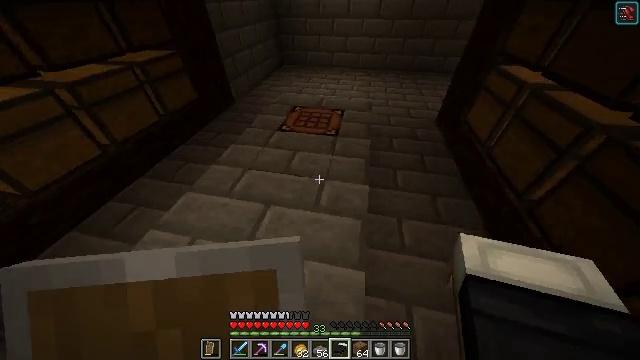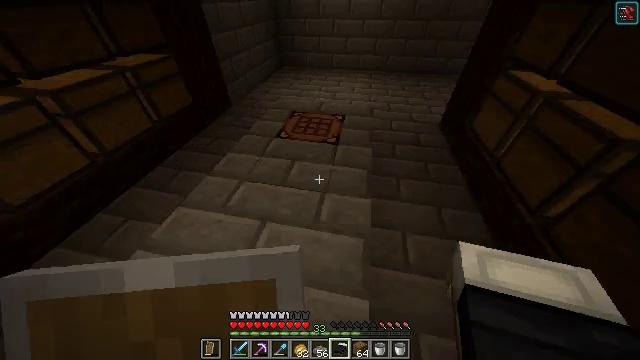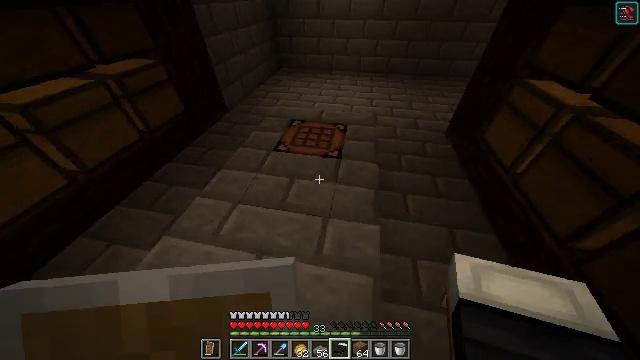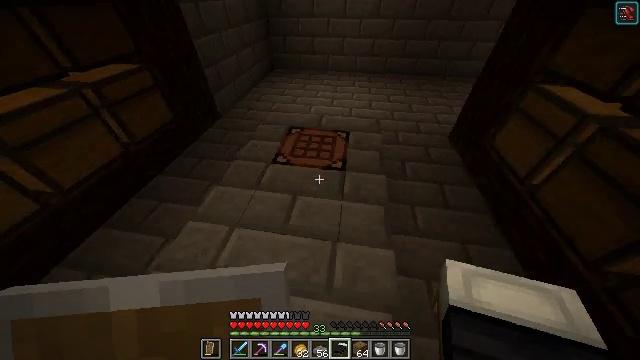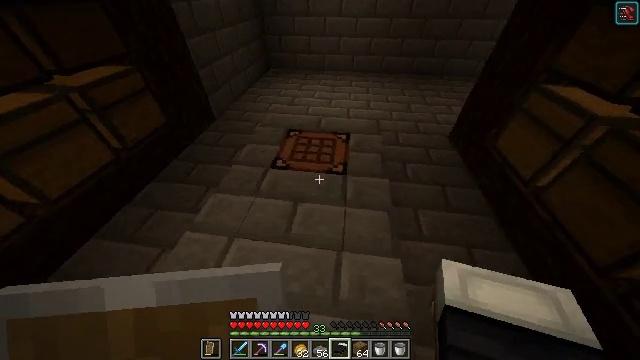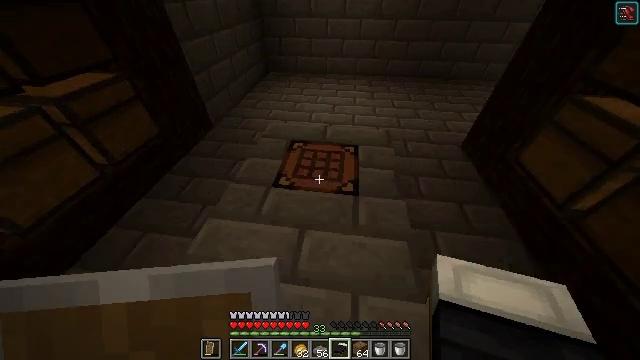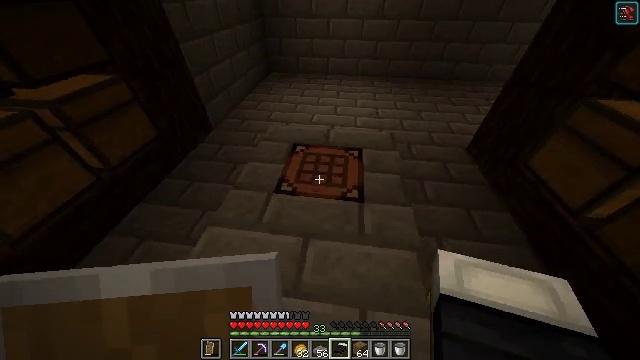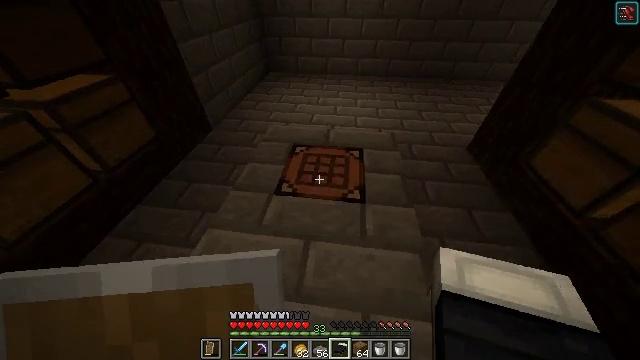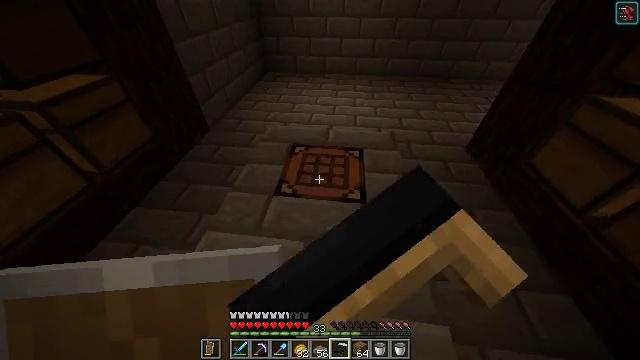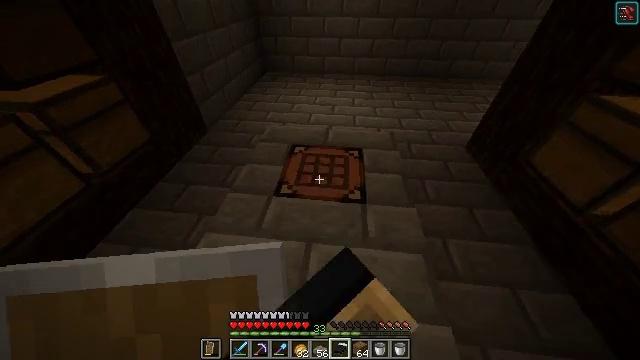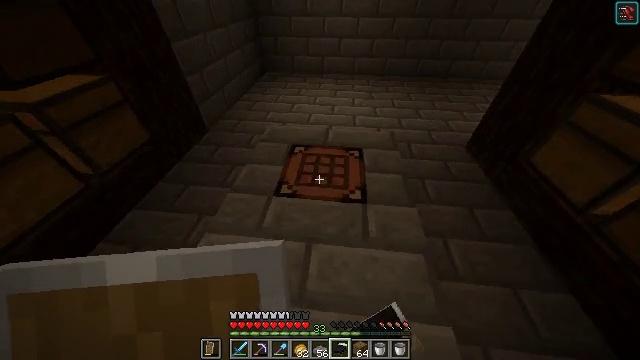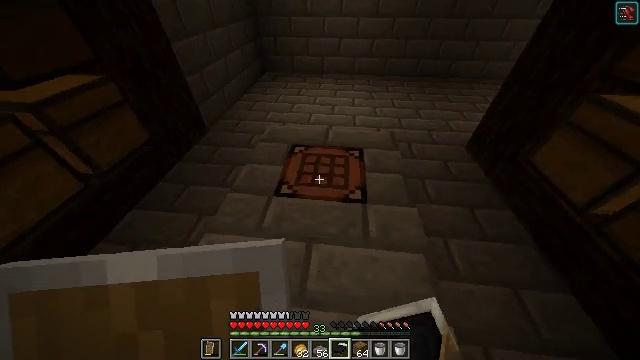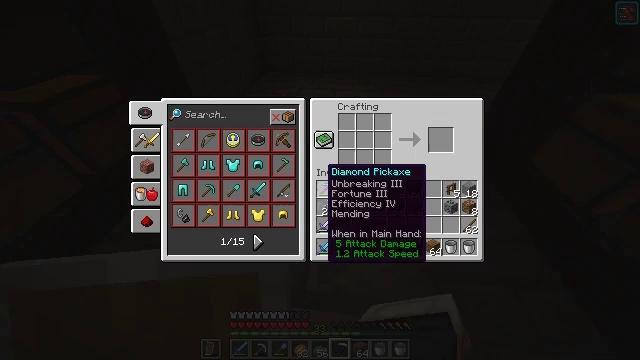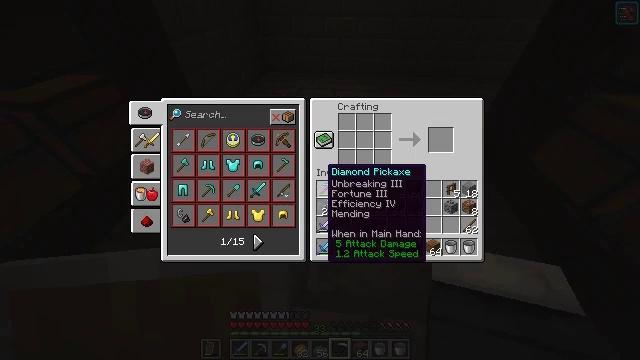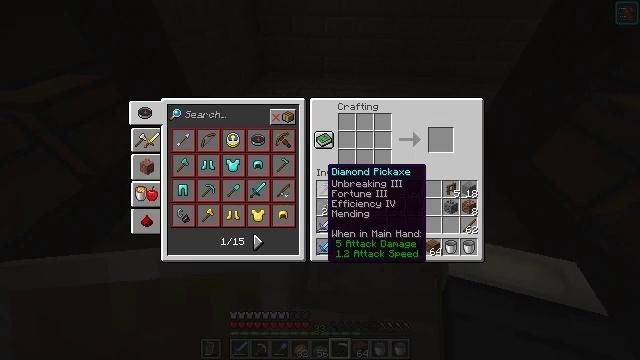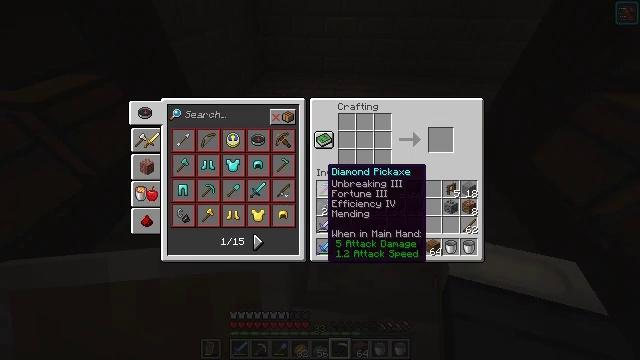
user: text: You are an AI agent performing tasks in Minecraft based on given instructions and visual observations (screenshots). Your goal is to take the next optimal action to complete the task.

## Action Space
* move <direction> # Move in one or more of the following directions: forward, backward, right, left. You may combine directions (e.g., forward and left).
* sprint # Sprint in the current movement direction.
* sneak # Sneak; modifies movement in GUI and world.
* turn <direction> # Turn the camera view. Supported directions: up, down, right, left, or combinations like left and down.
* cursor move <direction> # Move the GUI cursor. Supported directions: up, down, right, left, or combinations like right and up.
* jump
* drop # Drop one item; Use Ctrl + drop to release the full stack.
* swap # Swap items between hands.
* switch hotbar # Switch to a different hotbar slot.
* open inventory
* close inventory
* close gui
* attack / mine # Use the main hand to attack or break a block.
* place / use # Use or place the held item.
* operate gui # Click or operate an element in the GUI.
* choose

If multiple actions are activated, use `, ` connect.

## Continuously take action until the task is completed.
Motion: motion action
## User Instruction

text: Use planks on the crafting table to make a spruce sign.
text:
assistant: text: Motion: move forward
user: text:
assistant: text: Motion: move forward and move left
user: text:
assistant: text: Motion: move forward and move left, turn right
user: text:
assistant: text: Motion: move forward, turn right
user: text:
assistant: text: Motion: no_op
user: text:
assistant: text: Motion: no_op
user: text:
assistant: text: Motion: use / place
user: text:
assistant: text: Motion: use / place
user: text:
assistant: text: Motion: use / place
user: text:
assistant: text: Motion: no_op
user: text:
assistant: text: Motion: no_op
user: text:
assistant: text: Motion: open gui
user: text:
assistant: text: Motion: no_op
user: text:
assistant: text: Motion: no_op
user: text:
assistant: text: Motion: no_op
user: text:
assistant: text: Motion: no_op
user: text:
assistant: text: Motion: no_op
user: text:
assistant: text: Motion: cursor move left and up
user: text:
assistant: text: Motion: cursor move left and up
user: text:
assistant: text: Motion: cursor move left and up
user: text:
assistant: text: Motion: cursor move left
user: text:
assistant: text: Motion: cursor move down
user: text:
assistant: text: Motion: cursor move right and down
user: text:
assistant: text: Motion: cursor move down
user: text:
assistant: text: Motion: no_op
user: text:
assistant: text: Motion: cursor move down
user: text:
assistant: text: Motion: no_op
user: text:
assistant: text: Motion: operate gui
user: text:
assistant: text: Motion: operate gui
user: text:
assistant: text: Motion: no_op